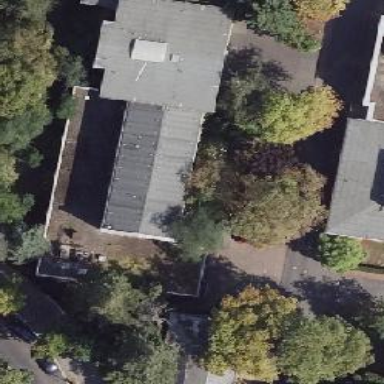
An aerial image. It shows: Part of building.